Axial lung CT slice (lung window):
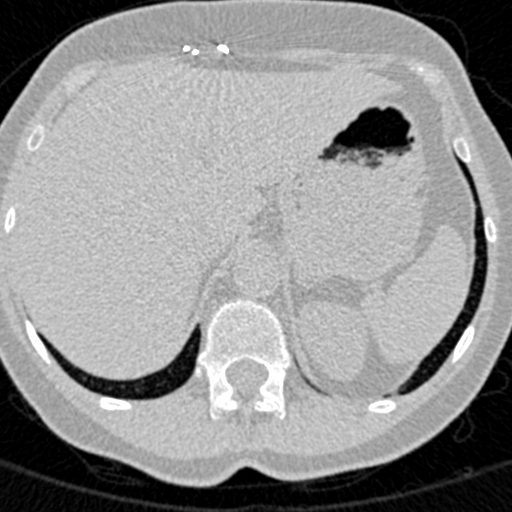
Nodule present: no